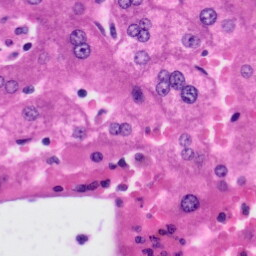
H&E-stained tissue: Liver